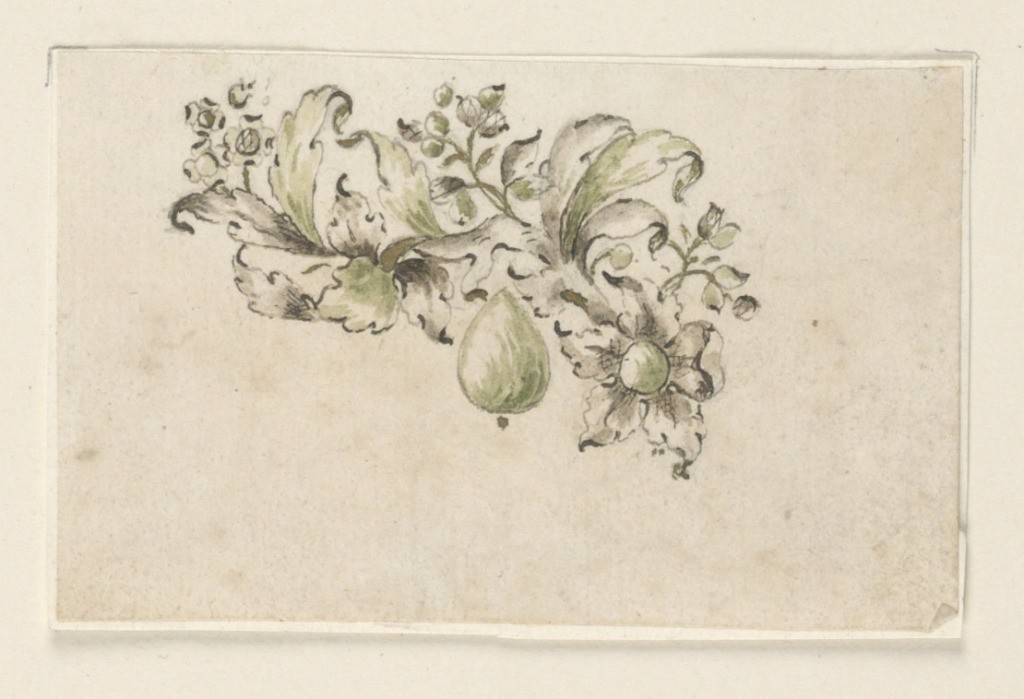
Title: Design for a Brooch
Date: mid- 18th century
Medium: Pen and ink, brush and sepia wash, green watercolor on paper
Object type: Drawing
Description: Jewelry design for a brooch. A branch turned to the left, springing from a blossom, with big leaves and small flower stems. Hanging at center, a green drop-like diamond or gem.